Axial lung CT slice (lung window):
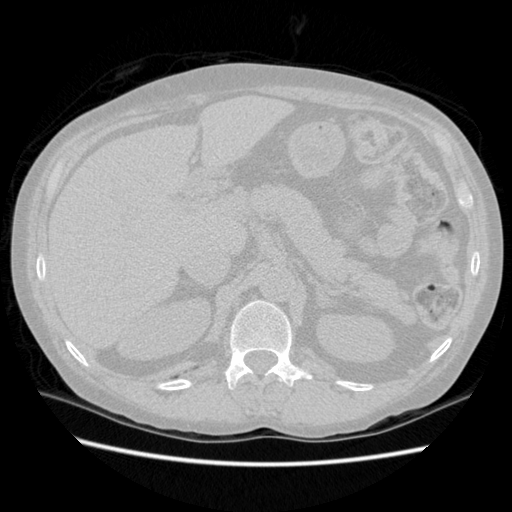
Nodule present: no